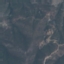
Land use / land cover class: HerbaceousVegetation